Current action and preconditions to check: path_clear

Your task: For each precondition in the list above, predict whether it will hold at this action.

Consider the current scene as observed from the mobile robot's camera, and analyze the predicted future states of all dynamic agents (e.g., people, animals, vehicles, or any moving entities) within the NEXT SECOND.

IMPORTANT: Only answer "very likely" if you are absolutely certain—based on strong, clear evidence—that a dynamic agent will violate the precondition in the predicted future state. Do NOT answer "very likely" for unlikely, ambiguous, or low-probability risks.

Ask yourself for each precondition: Is there a high probability, with clear and convincing evidence, that the predicted future states of any dynamic agent will interfere with the predicted future state of the currently executing action within the NEXT SECOND, causing that precondition to fail?

Assess the risk level based on these predictions. Use "likely" or "very likely" if motions create a clear risk of interference.

Use "neutral" or "improbable" if agents are nearby but their predicted paths are clearly diverging or non-conflicting.

Failure Risk Categories: "very improbable", "improbable", "neutral", "likely", "very likely"

Answer Format: Output ONLY the probability_of_failure value from these categories: "very improbable", "improbable", "neutral", "likely", "very likely"

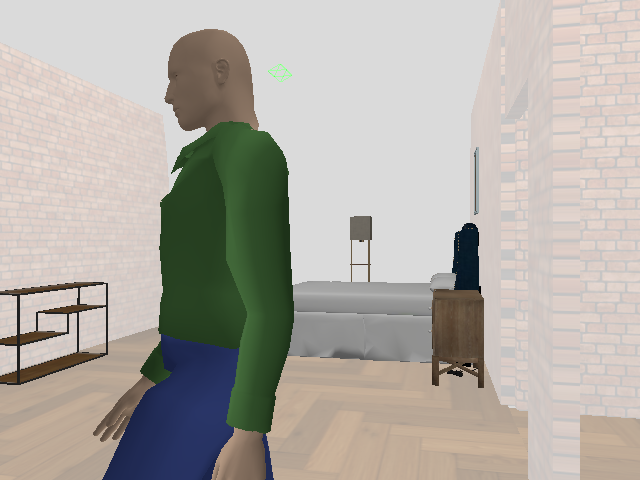

Answer: very likely